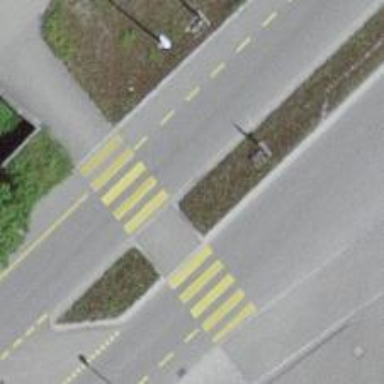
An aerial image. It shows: Uncontrolled zebra crossing with marked island on the road.